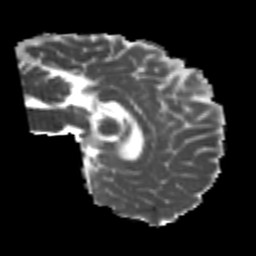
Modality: MD
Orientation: sagittal
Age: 25
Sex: male
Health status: healthy
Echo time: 0.074 s